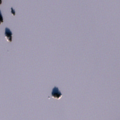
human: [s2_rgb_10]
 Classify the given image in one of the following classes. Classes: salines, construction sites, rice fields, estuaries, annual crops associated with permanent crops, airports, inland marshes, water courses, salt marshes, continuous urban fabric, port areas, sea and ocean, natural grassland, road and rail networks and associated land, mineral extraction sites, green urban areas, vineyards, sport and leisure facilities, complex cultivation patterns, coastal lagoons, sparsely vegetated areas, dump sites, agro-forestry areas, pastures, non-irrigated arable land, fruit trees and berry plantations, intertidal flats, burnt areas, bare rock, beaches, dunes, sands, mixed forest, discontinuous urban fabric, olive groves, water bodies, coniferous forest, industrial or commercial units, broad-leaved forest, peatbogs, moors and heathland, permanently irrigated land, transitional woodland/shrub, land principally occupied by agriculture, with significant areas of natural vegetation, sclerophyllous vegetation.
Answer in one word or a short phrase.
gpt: water bodies